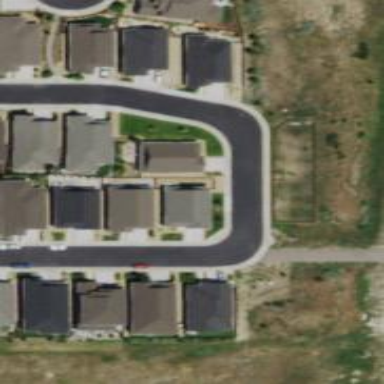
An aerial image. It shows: Driveway.